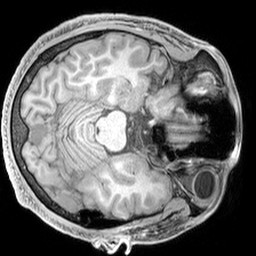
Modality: T1w
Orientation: axial
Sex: male
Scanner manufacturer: siemens
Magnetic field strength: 3 T
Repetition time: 2.3 s
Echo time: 0.00226 s